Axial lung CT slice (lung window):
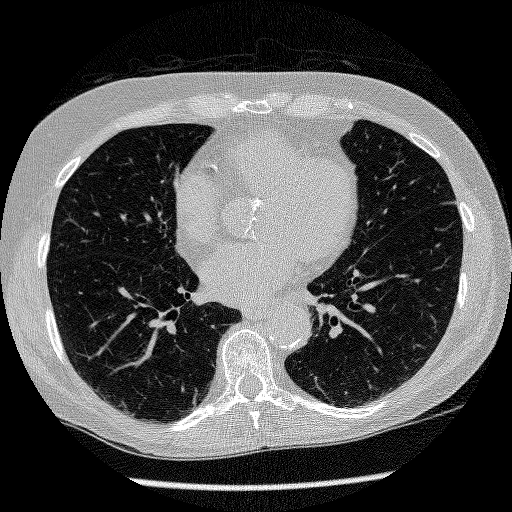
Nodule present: no